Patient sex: M
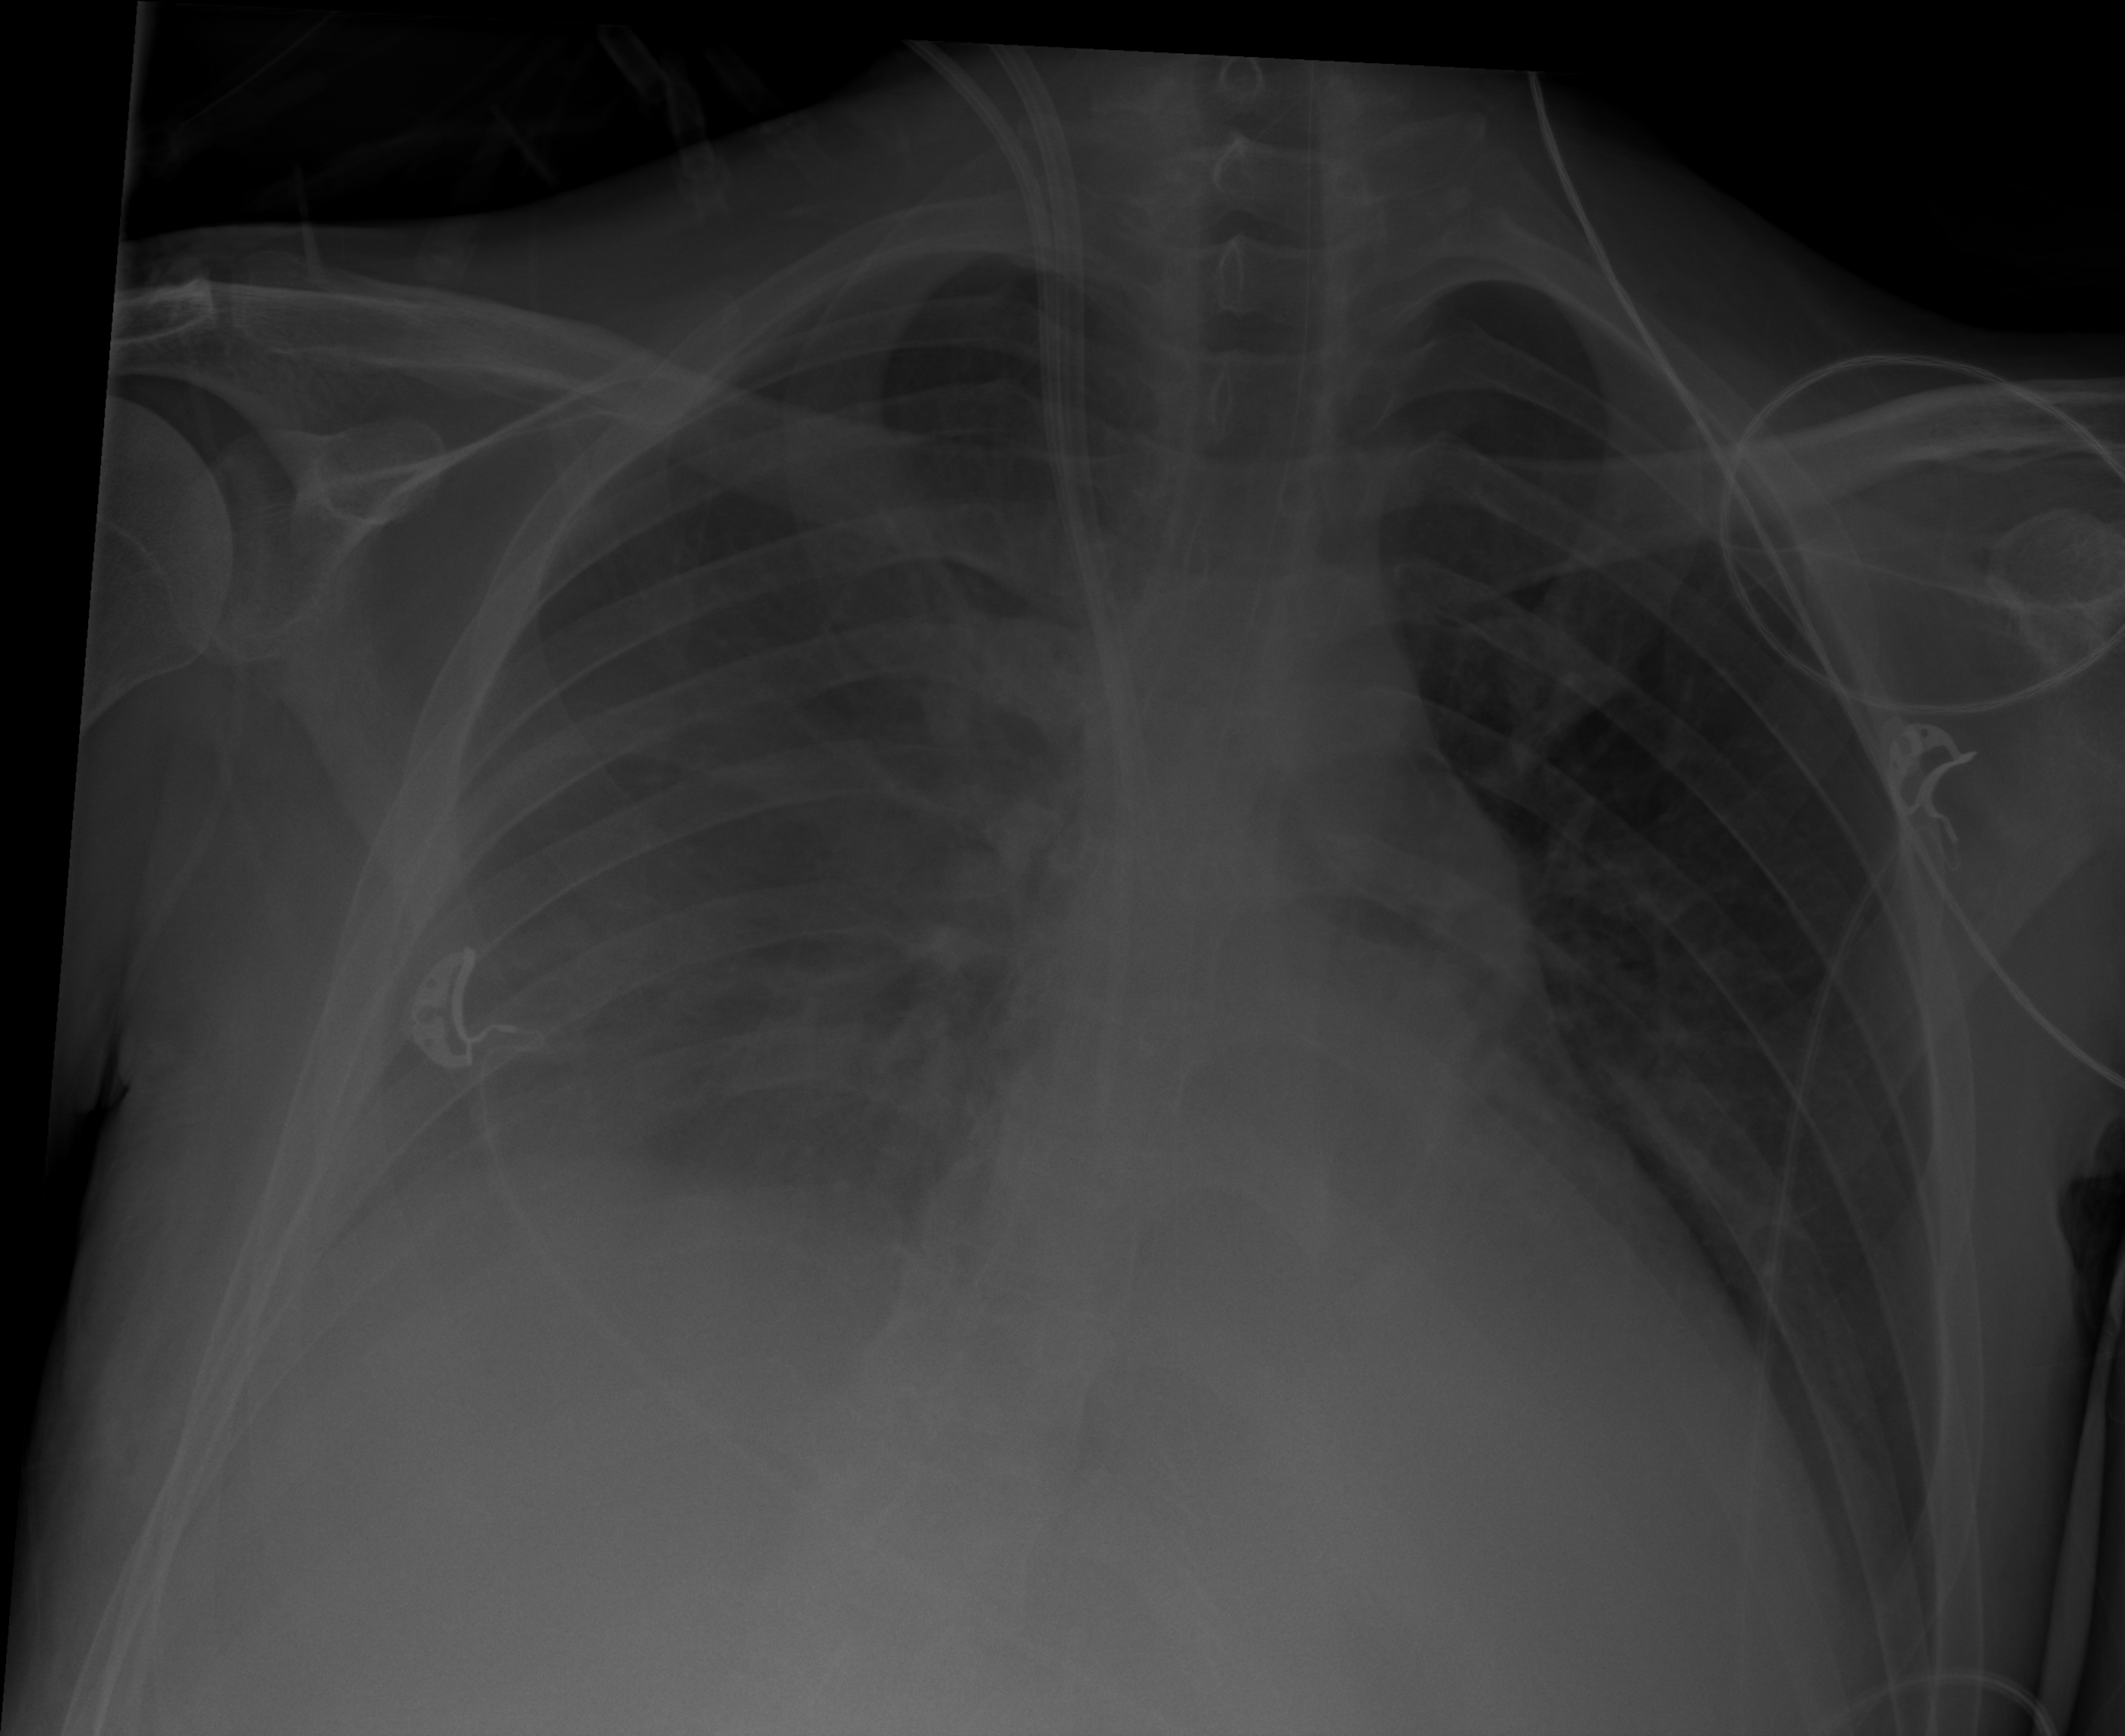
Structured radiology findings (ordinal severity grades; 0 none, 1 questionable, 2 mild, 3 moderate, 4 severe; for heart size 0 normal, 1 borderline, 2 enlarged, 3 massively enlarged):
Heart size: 1
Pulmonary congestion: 0
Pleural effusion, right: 3
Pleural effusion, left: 2
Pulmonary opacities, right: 0
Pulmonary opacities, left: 0
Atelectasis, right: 3
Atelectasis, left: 2